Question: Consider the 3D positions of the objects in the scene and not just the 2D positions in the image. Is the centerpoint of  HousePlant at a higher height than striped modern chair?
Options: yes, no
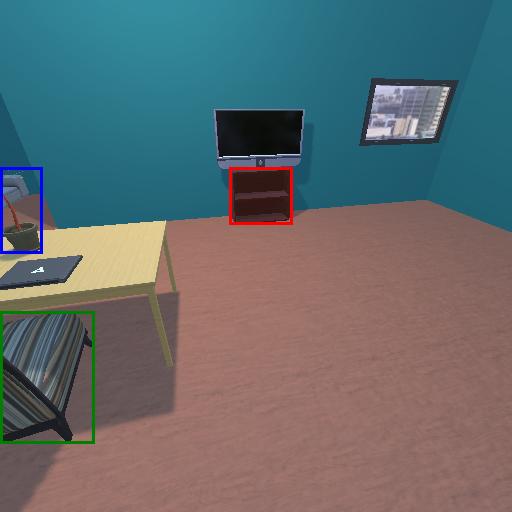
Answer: yes